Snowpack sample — Buffalo Mountain, Silverthorne, Colorado, USA (1/25/25, 10:11 AM MST)
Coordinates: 39.6222, -106.1139
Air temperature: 22 °F
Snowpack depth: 110 cm
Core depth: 20 cm
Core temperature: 48.2 °F
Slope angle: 12°, slope face: 102°
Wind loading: high
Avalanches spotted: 0
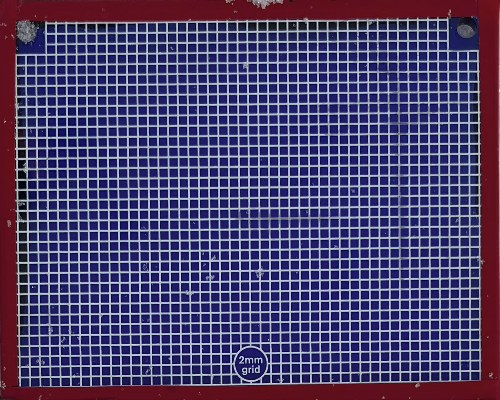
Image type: profile
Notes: No avalanches nearby, collected on the outskirts of a fire break 15 meters from the treeline, on way to Buffalo and Red Mountain